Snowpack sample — Loveland Pass, Silver Plume, Colorado, USA (1/12/25, 11:40 AM MST)
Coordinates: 39.66, -105.88
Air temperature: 7 °F
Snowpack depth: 140 cm
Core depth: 10 cm
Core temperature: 41 °F
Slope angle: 11°, slope face: 30°
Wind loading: high
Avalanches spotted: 2
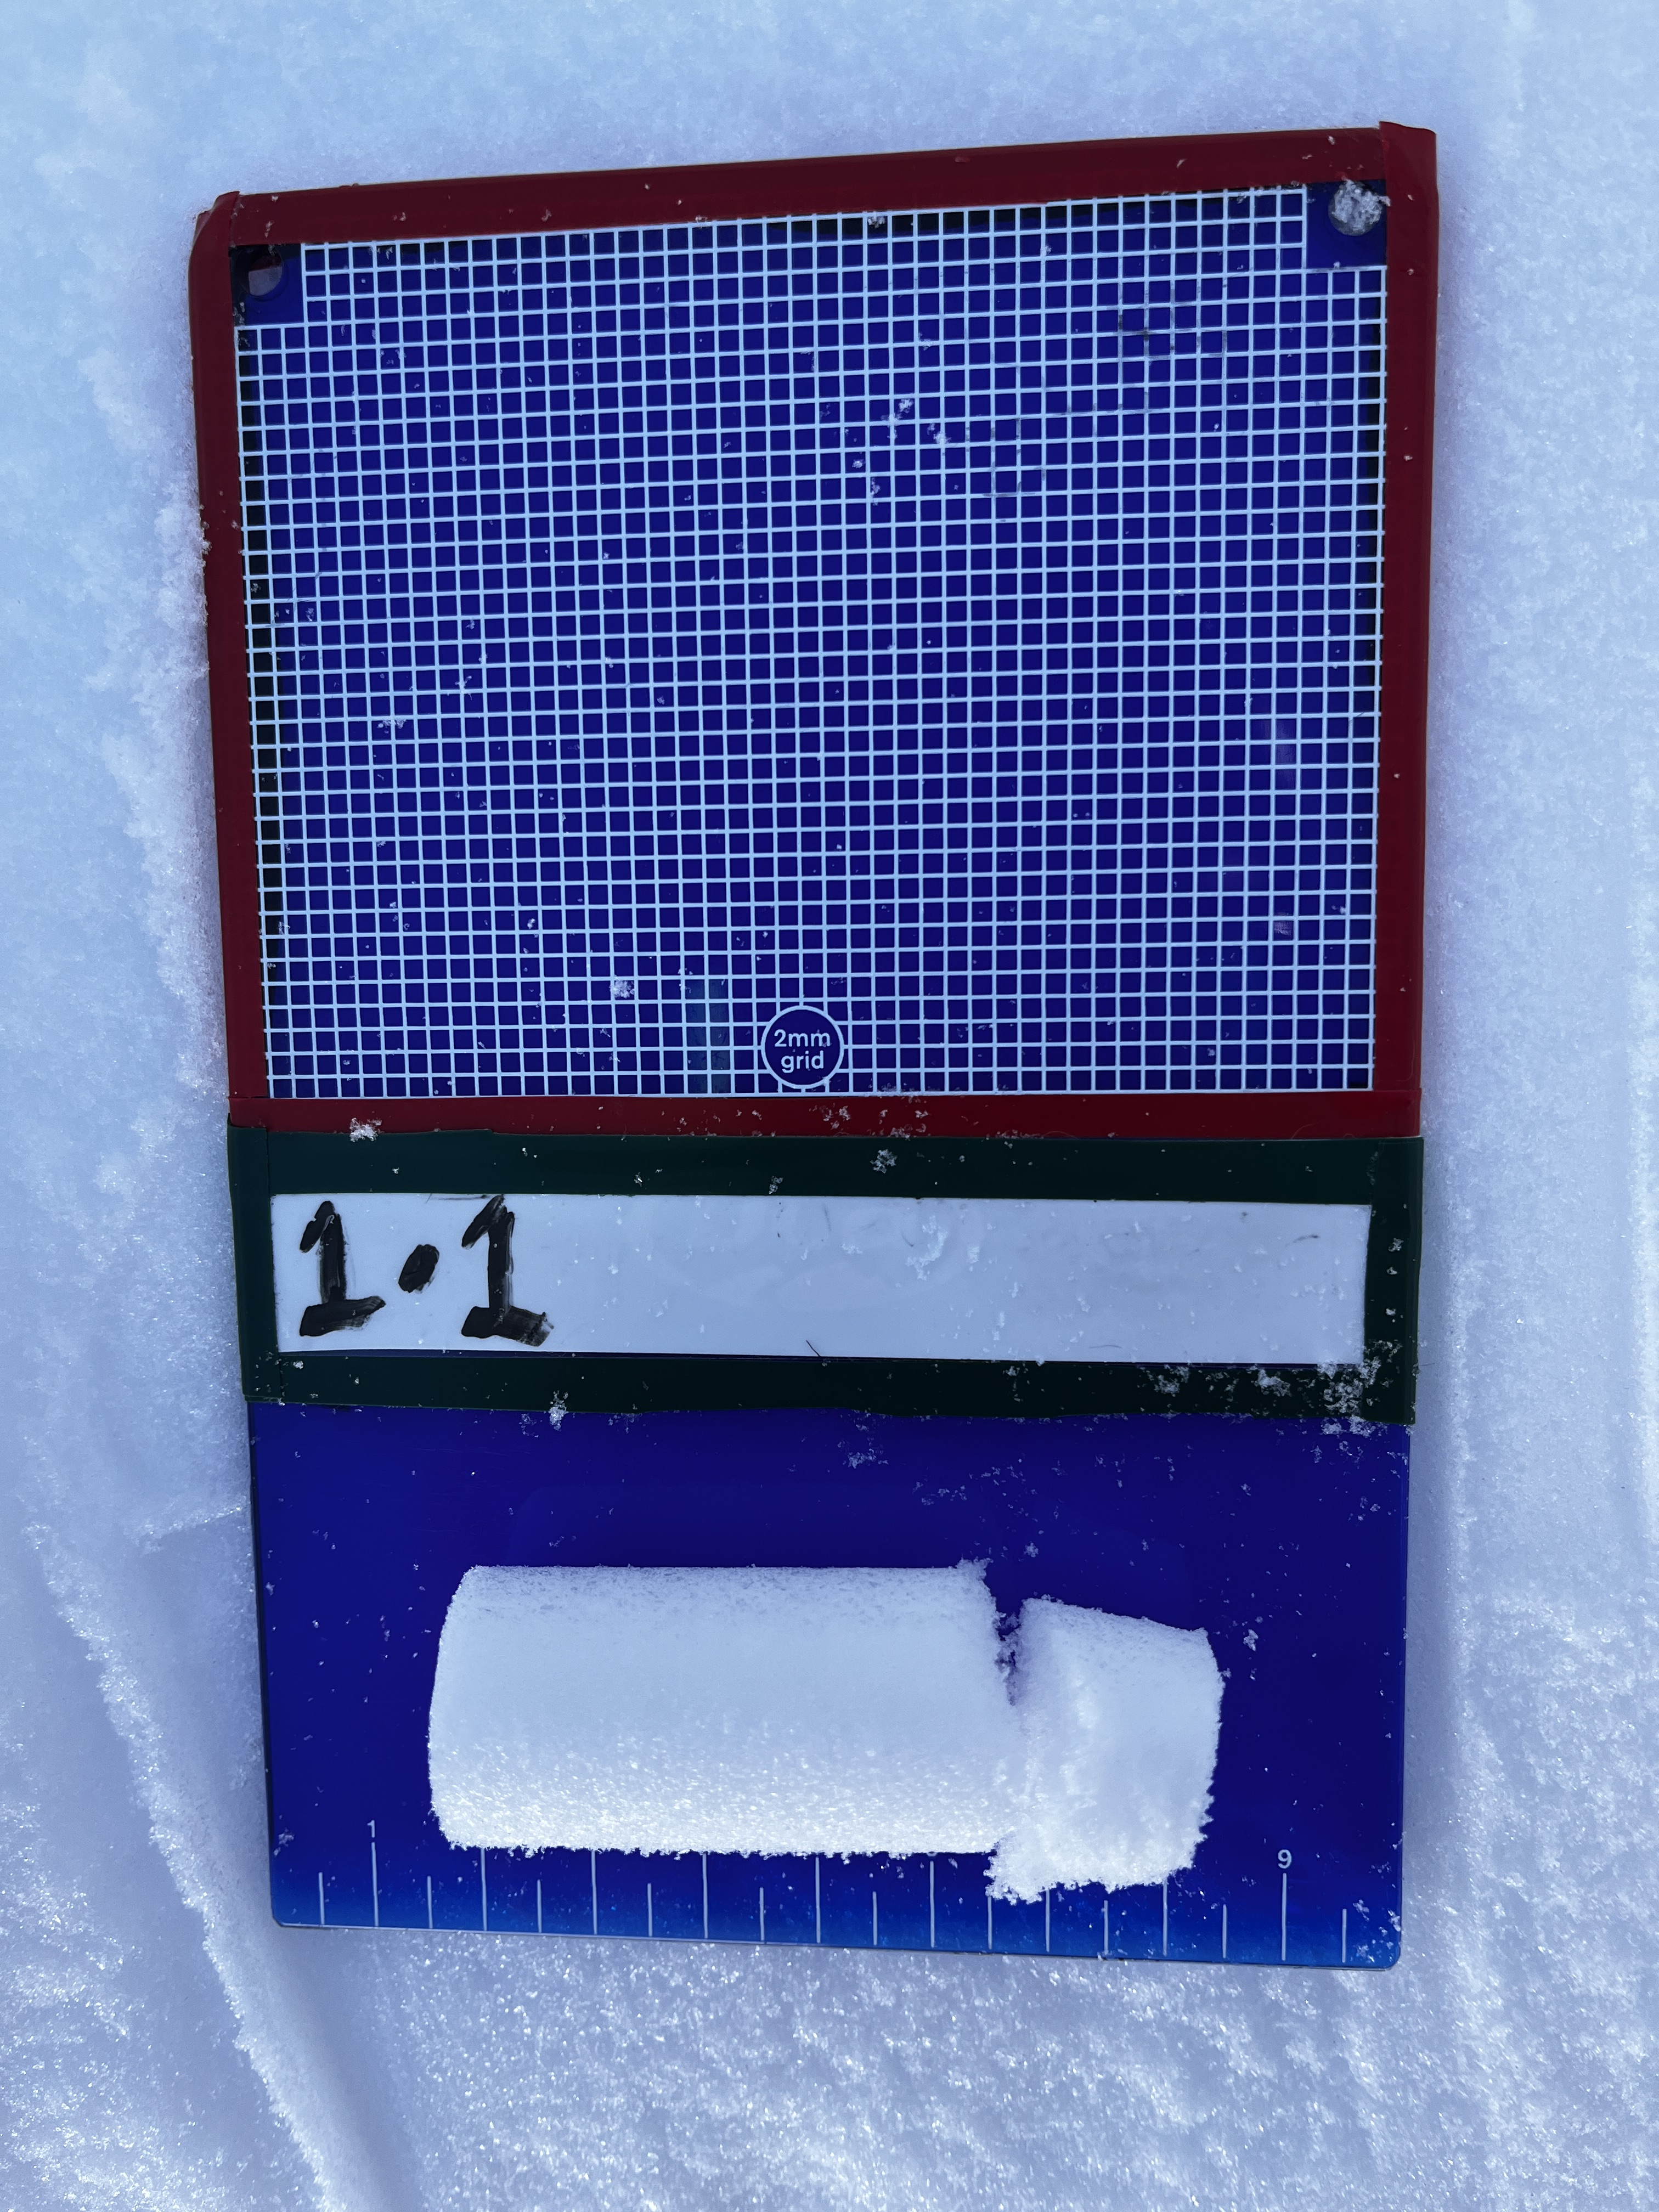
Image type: crystal_card
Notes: Pilot using slightly modified coring method that took too large segment for snow profile picturing, advised not to use in higher level models. Two avalanche on south face nearby, partially cloudy with light snow in the last 24 hours. Lots of wind loading on eastern features.